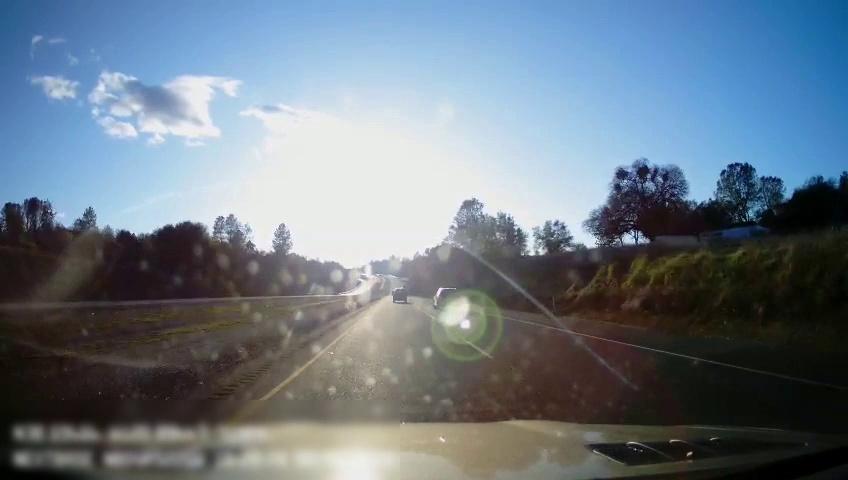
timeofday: Day
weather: Sunny
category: Drivable Space
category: Drivable Space
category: Vehicles | SUV
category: Vehicles | Car
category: Lanes | Current Lane
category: Lanes | Current Lane
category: Lanes | Alternate Lane